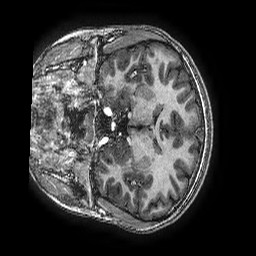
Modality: T1w
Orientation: coronal
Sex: female
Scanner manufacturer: ge
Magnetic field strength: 3 T
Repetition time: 0.00766 s
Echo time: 0.003476 s